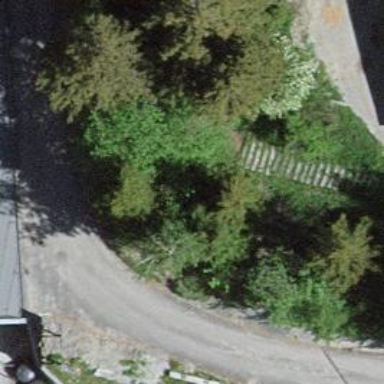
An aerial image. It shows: Road with steps.